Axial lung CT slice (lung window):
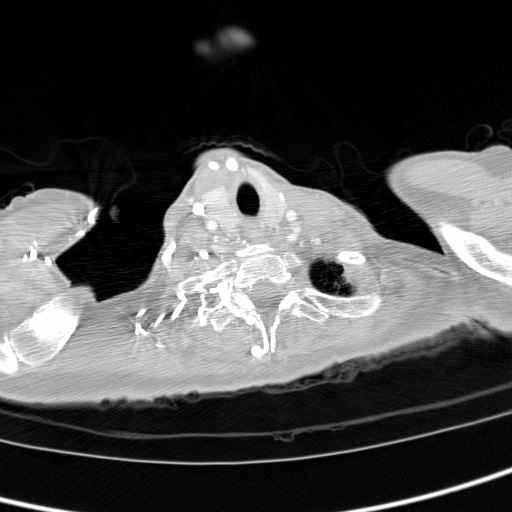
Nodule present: no